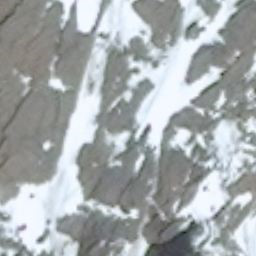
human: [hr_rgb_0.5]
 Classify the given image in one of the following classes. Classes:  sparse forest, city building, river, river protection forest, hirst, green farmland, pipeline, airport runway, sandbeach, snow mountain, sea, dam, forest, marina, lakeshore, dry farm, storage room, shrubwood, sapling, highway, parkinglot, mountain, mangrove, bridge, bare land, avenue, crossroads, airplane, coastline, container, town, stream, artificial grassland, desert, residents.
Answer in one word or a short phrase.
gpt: snow mountain